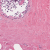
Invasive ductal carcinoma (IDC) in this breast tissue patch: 0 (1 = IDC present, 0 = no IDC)